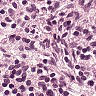
Metastatic tissue present: no